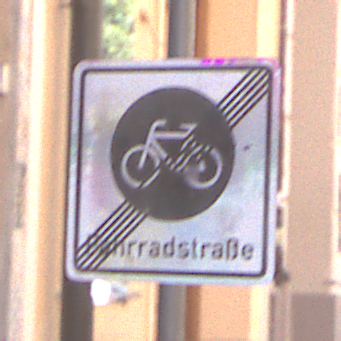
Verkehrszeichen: EndeFahrradstrasse
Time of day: MorningAfternoon
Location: Outdoor (Urban)
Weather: Clear
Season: NotSpecified
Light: Natural